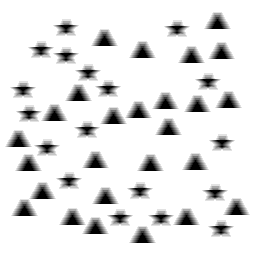
Squares: 0
Triangles: 26
Stars: 18
Total shapes: 44